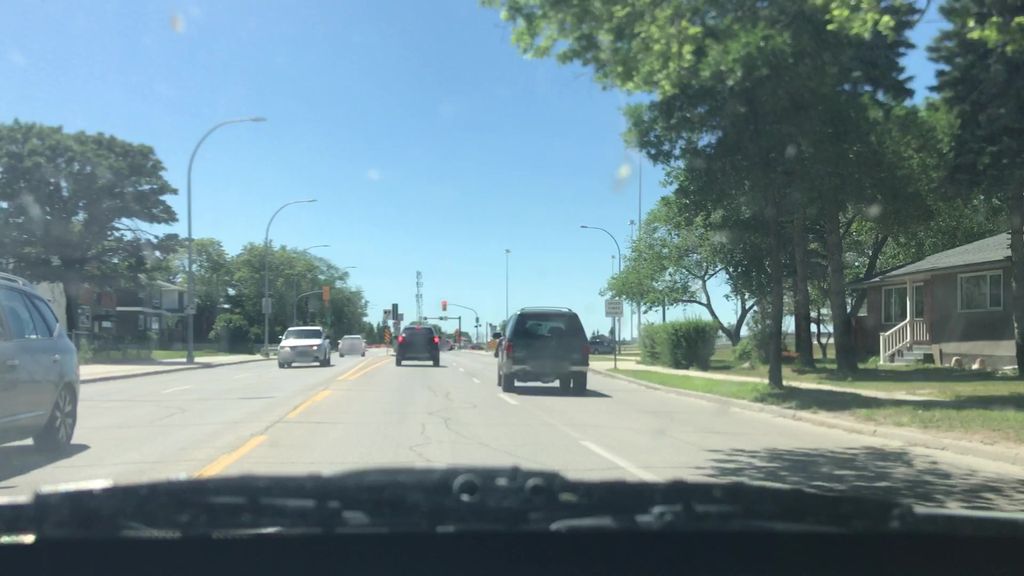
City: winnipeg